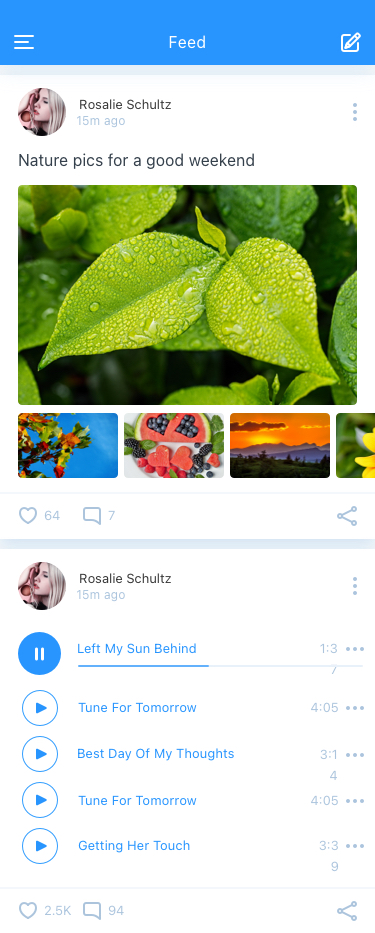
Text in this UI design:
Nature pics for a good weekend
Left My Sun Behind
1:37
Tune For Tomorrow
4:05
Best Day Of My Thoughts
3:14
Tune For Tomorrow
4:05
Getting Her Touch
3:39